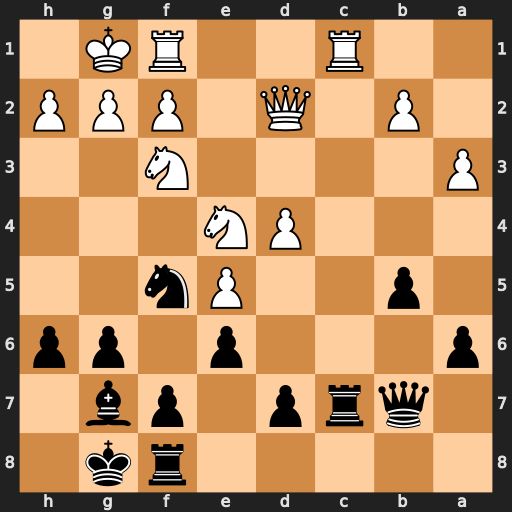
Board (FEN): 5rk1/1qrp1pb1/p3p1pp/1p2Pn2/3PN3/P4N2/1P1Q1PPP/2R2RK1
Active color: b
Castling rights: -
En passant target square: -
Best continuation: Rxc1 Rxc1 Qxe4